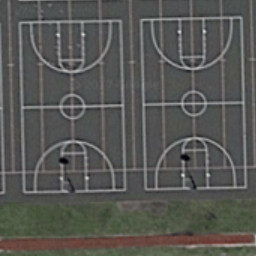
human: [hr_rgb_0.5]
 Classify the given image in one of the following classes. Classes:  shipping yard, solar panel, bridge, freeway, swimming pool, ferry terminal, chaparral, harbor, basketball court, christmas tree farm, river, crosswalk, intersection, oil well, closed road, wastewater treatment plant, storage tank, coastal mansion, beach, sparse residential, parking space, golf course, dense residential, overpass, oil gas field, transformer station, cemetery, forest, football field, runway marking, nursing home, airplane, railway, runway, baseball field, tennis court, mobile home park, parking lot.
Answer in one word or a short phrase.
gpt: basketball court